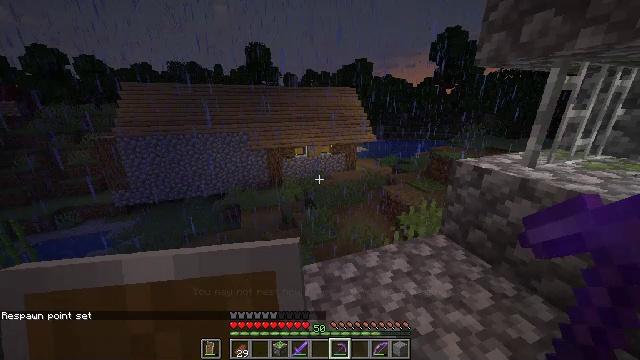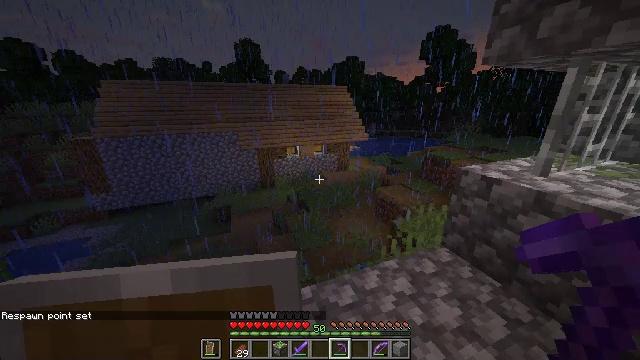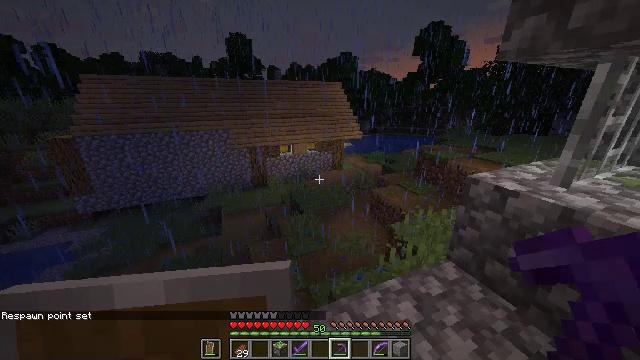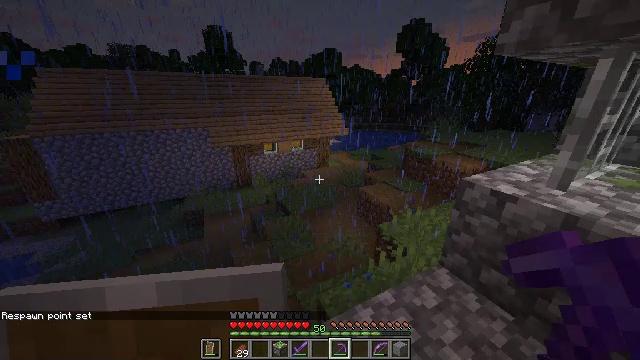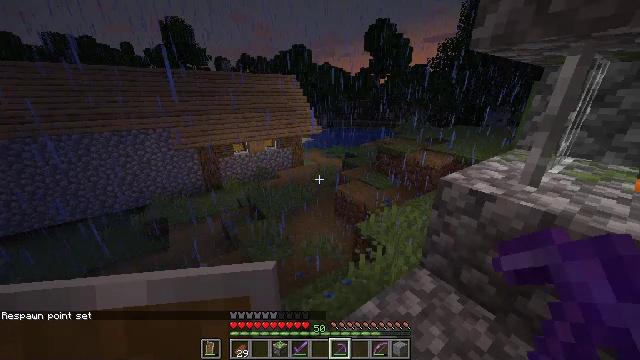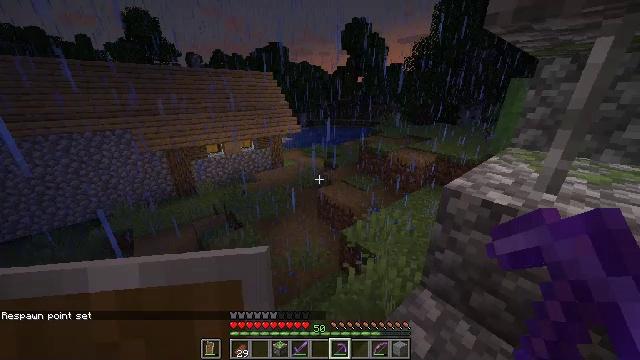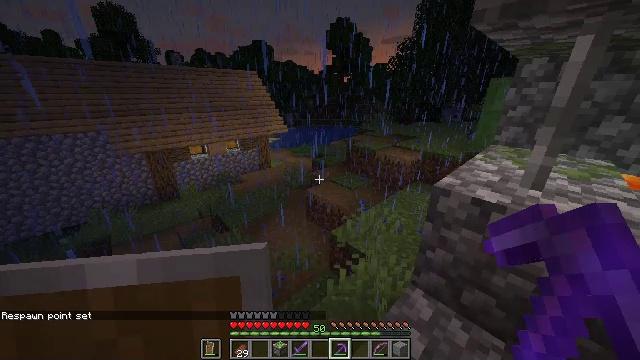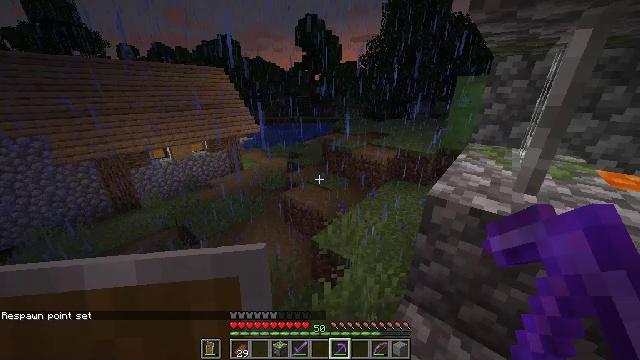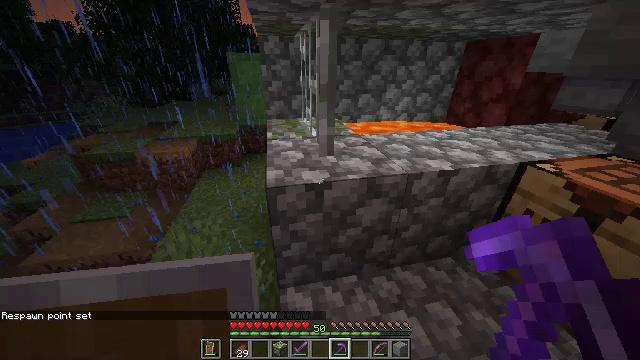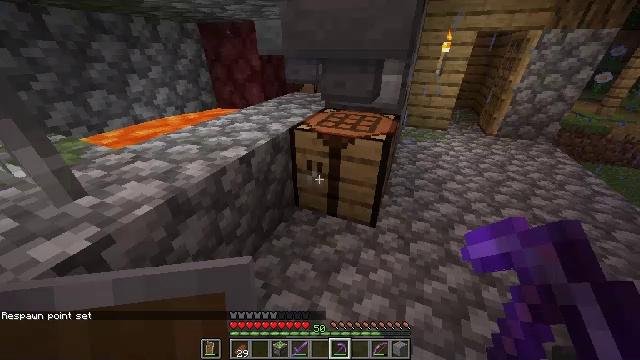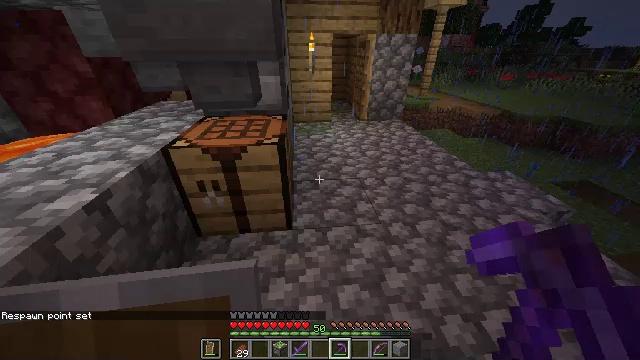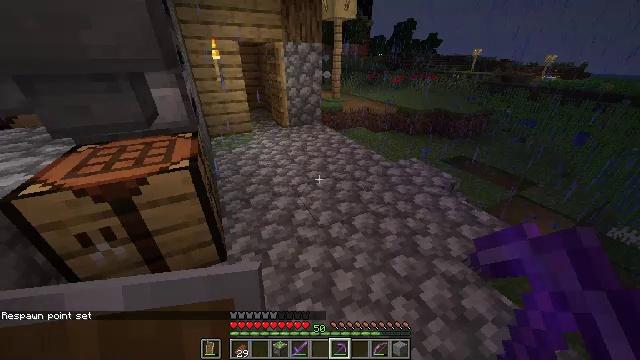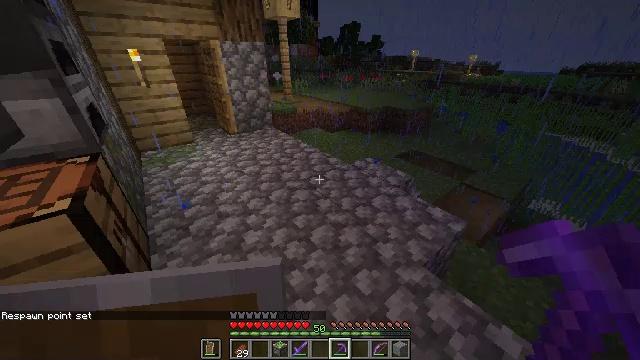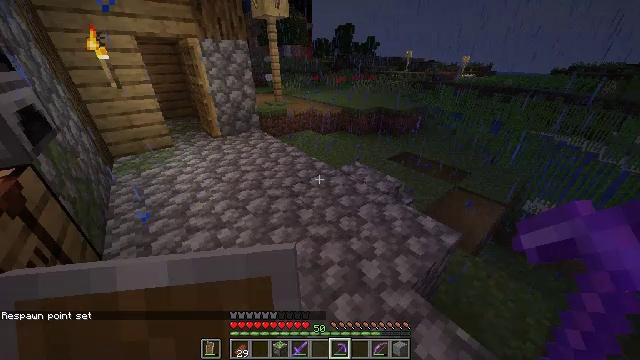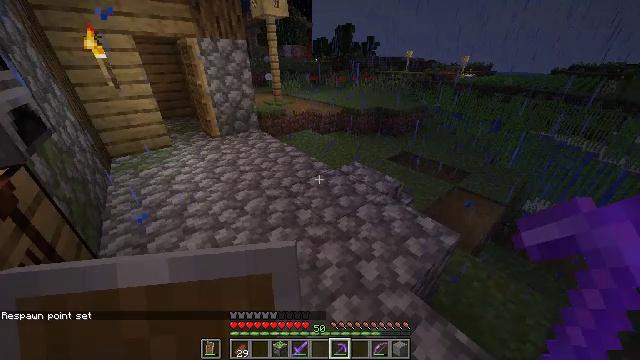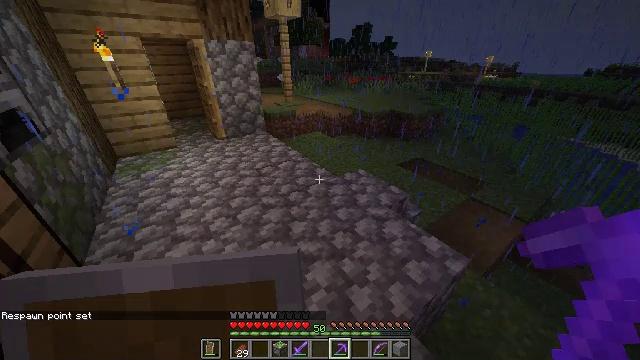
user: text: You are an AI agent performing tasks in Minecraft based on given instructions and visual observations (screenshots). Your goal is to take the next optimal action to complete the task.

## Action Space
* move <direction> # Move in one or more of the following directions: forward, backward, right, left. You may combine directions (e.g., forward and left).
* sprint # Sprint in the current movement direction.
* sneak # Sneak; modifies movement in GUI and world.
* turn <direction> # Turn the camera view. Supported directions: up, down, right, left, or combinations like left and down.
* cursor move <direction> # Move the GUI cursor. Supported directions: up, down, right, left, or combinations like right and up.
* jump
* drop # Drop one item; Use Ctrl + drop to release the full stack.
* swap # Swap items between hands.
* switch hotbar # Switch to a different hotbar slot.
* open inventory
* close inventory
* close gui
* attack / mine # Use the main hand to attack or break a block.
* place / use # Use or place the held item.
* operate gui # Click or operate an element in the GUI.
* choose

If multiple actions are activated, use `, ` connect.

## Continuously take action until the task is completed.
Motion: motion action
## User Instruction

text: Retrieve the white bed for later use.
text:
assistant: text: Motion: move forward, turn right
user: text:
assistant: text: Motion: move forward, turn right
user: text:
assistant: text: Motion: move forward, turn right
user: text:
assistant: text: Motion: move forward, turn right
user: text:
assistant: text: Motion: move forward, turn right
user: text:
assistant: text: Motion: move forward, turn right
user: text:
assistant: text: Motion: move forward, turn right
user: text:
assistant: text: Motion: move forward and move right, turn right and down
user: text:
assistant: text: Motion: move forward and move right, turn right and down
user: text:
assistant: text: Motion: move forward and move right, turn right
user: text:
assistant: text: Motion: move forward and move right, turn right and up
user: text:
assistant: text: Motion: move forward and move right, turn right
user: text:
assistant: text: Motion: move forward and move right, turn right
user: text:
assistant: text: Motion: move forward and move right
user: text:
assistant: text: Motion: move forward and move right, turn left
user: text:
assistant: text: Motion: move forward, turn left
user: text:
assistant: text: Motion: move forward, turn left
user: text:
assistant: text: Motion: move forward, turn left
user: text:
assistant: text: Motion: move forward, turn left
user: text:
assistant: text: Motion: move forward
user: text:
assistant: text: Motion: move forward
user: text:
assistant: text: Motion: move forward
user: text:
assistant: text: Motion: move forward
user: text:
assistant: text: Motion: move forward
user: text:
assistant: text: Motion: move forward
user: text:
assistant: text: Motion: move forward, turn left
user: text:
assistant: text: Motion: move forward, turn left
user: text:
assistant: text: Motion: move forward, turn left
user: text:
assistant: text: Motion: move forward, turn left
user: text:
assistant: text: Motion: move forward, turn left